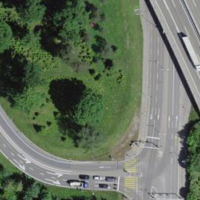
EUNIS habitat code: 57
Species observed at this site:
Corvus corone
Cyanistes caeruleus
Corylus avellana
Anas platyrhynchos
Chloris chloris
Dendrocopos major
Turdus viscivorus
Fringilla coelebs
Passer domesticus
Buteo buteo
Turdus merula
Columba palumbus
Phylloscopus collybita
Parus major
Erithacus rubecula
Mergus merganser
Phoenicurus ochruros
Columba livia
Falco tinnunculus